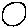
Label: circle